Field crop: maize
Growth stage: 1
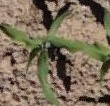
Species: maize